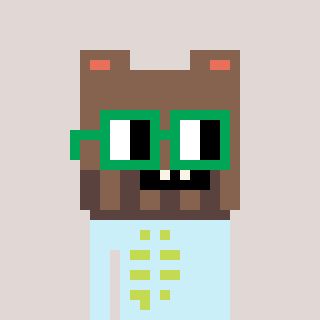
a pixel art character with square green glasses, a bear-shaped head and a cold-colored body on a warm background